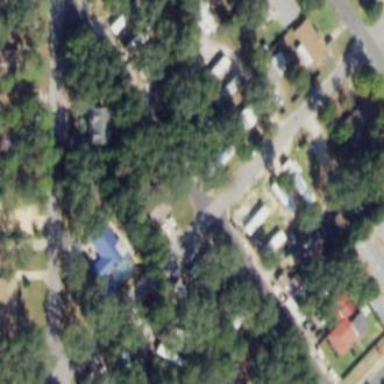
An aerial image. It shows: Residential area designated as trailer park.